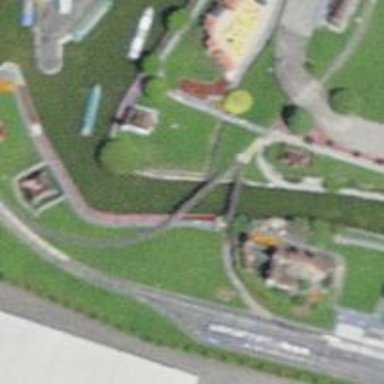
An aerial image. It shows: Miniature railway bridge.